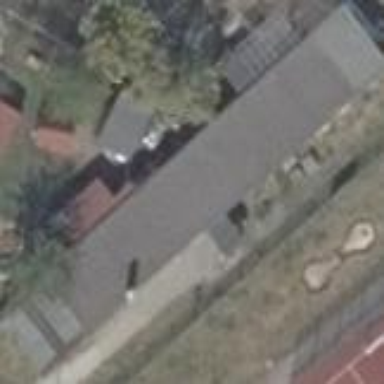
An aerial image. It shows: Public building with gabled roof.